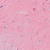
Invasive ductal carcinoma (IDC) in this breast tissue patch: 0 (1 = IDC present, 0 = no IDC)